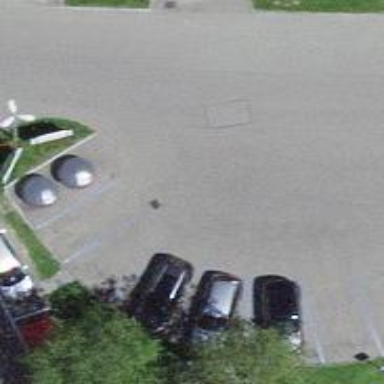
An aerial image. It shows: Parking area with surface.